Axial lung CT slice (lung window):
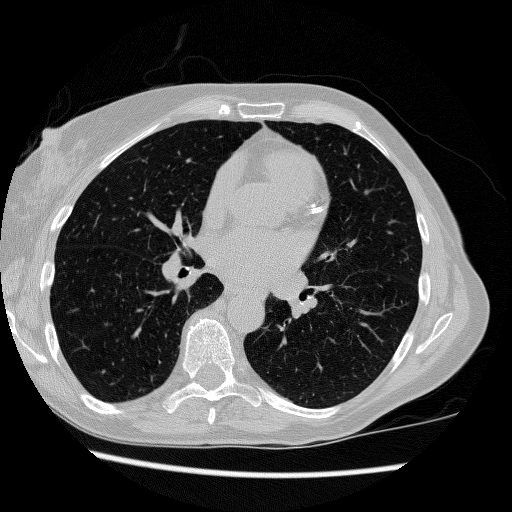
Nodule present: no